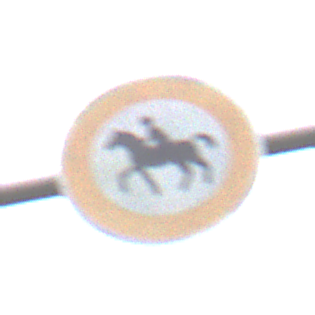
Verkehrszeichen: VerbotReiter
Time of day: Midday
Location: Outdoor (Suburban)
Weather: Overcast
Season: NotSpecified
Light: Natural